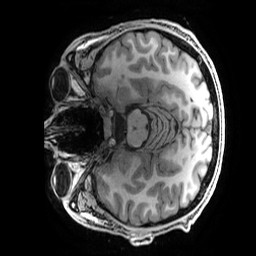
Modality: T1w
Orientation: axial